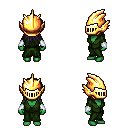
a pixel art fantasy rpg character, female body template, orc, green skin, green robe, teal pants, raven unkempt hairstyle, gold helm, white cloth bracers, four views (front, back, left, right), 2x2 character sprite sheet, small pixel art, hard edges, no anti-aliasing